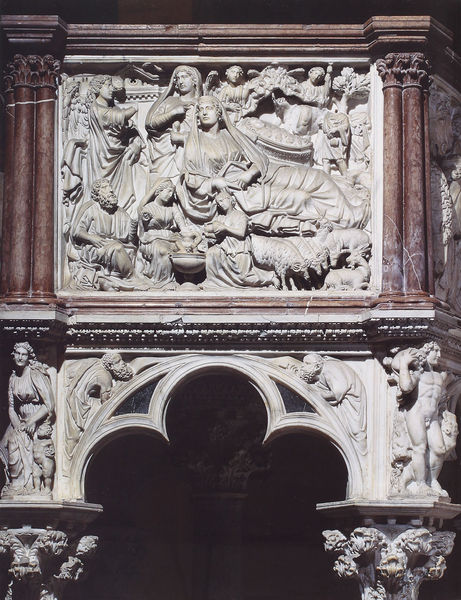
Titel: Kanzel
Künstler: Niccolò Pisano
Standort: Pisa, Baptisterium (EU - I - Toskana)
Schlagwörter: mann, nackt, umhang, bäume, menschen, fenster, frau, marmor, säulen, tiere, bart, architektur, bibel, schale, stein, figur, kind, mutter, rund, skulptur, relief, bogen, schweine, figuren, verzierung, eingang, herrscher, göttin, kapitell, sims, kanzel, jesus, maria, schafe, josef, weihnachten, freske, propheten